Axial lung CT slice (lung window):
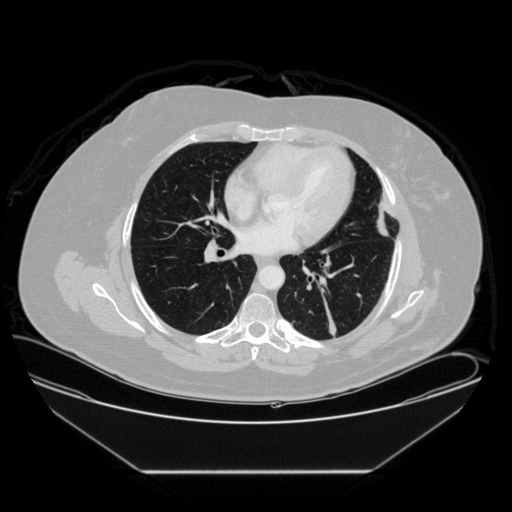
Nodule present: no